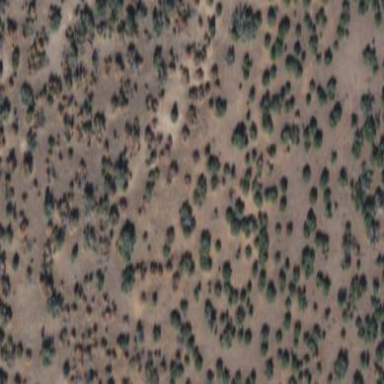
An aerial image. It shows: Patch of scrub vegetation.